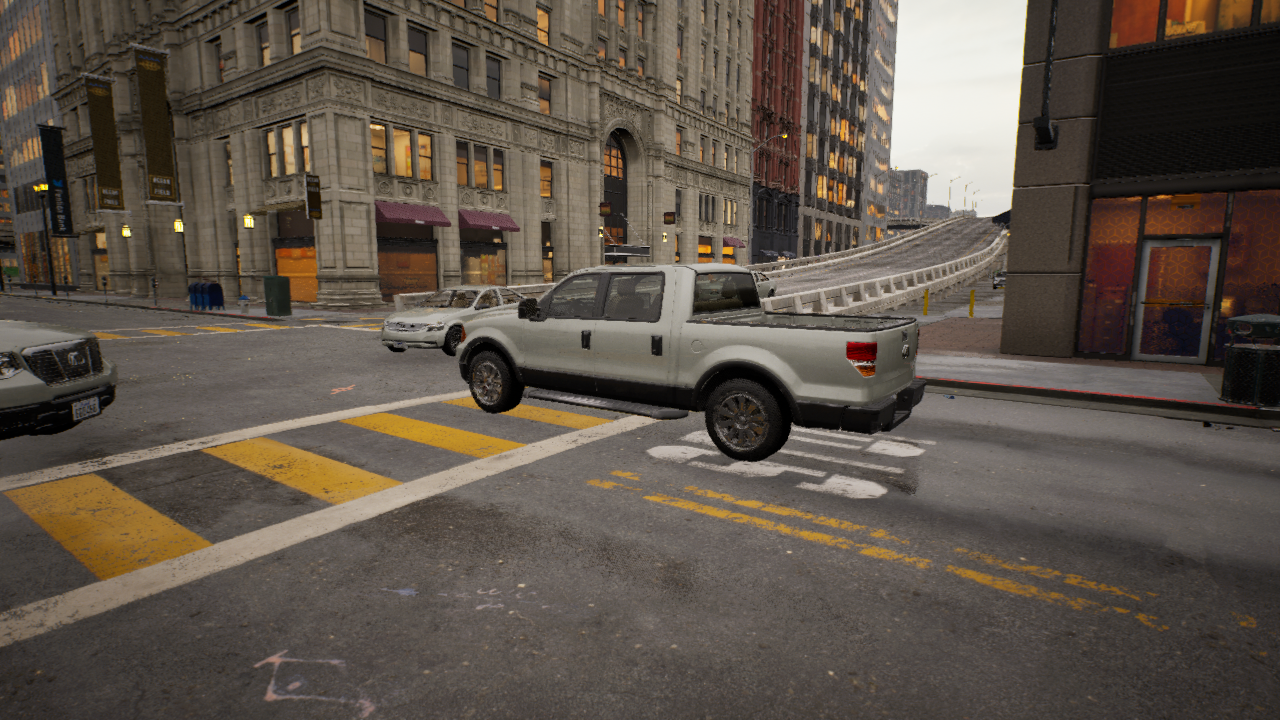
Venue: residential
Lighting: golden hour
Vehicle rig: pickup